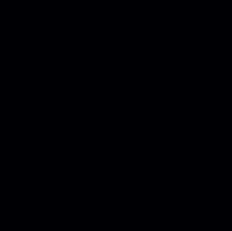
Sound class: Clock tick